Aerial crown-view tile of a tropical tree (Barro Colorado Island, Panama), acquired 20241014:
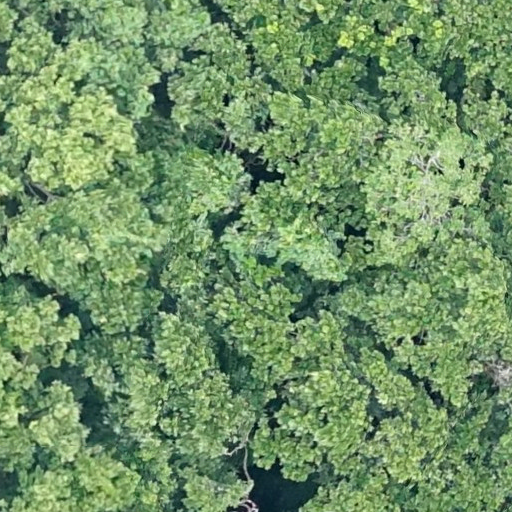
Species: Anacardium excelsum
GBIF accepted scientific name: Anacardium excelsum
Crown area: 1124.923 m²